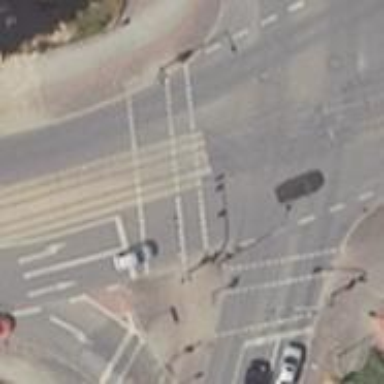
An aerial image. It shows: Road crossing with traffic signals.